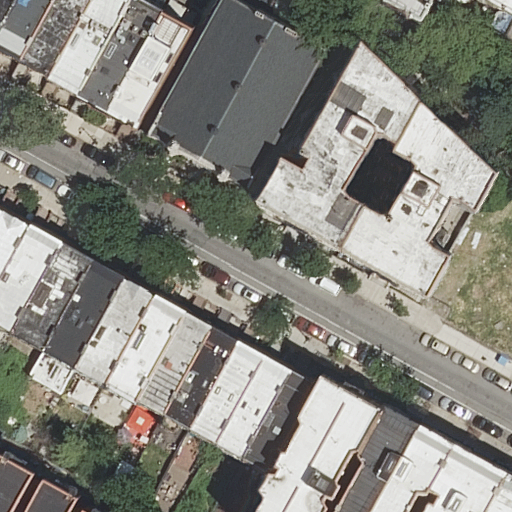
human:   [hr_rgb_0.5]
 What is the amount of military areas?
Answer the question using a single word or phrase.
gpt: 0

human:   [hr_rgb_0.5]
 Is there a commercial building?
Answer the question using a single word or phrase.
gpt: no

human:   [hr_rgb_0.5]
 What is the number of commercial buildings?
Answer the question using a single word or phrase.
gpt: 0

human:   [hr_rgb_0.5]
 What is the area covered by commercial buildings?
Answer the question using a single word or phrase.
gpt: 0m2

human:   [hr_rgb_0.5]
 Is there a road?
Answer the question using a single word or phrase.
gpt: yes

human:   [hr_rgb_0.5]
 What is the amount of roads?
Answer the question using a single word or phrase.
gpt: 1

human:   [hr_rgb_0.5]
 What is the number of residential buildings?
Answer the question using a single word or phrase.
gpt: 29

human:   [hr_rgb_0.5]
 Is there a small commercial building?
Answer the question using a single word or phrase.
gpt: no

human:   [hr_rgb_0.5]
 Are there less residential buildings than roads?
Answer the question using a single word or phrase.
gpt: no

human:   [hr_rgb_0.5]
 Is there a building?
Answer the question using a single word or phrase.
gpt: yes

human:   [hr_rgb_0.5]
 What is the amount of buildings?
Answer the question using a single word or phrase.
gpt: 30

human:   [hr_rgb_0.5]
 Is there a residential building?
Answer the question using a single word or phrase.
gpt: yes

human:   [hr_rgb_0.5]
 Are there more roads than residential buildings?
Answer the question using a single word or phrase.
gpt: no

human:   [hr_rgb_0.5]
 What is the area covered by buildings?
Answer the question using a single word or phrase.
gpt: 4199m2

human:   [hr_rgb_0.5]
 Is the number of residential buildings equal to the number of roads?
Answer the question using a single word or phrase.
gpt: no

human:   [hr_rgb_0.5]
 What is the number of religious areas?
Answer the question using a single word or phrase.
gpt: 0

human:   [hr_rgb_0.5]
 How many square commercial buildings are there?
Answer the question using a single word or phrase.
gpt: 0

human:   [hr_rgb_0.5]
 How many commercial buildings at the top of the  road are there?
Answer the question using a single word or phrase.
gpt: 0

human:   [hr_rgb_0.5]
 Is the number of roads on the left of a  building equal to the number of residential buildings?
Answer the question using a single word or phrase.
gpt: no

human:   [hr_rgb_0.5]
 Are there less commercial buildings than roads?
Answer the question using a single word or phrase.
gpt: yes

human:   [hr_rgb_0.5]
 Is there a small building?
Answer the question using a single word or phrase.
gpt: yes

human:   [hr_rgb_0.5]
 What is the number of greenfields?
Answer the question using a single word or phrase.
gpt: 0

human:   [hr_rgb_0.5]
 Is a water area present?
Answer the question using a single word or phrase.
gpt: no

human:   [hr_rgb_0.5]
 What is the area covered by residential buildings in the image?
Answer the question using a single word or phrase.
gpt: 4169m2

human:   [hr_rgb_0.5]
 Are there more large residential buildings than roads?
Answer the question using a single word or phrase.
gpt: no

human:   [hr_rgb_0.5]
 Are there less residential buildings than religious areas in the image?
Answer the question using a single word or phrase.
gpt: no

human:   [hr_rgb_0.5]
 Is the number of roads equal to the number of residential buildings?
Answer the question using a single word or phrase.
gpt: no

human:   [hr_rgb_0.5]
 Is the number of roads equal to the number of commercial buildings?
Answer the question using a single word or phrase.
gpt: no

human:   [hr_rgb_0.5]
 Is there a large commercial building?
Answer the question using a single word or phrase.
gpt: no

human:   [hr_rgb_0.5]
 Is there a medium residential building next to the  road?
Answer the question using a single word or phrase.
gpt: yes

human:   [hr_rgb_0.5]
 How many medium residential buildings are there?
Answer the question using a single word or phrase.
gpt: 18

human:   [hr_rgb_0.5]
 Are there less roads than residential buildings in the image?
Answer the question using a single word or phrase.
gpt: yes

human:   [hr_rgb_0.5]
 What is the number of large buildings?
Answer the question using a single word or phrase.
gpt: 1

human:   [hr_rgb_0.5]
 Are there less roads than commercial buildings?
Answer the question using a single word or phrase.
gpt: no

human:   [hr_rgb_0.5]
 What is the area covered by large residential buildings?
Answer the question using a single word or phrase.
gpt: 554m2

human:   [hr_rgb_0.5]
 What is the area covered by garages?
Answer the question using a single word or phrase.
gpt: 0m2

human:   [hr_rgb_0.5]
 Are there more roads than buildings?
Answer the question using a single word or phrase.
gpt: no

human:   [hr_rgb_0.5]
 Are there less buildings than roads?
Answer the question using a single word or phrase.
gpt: no

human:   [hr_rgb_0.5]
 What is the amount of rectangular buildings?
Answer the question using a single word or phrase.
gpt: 18

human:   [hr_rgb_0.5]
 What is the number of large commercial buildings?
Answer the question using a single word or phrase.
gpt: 0

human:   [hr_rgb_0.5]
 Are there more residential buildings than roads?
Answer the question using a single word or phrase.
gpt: yes

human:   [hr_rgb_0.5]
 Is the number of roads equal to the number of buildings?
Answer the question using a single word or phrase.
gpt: no

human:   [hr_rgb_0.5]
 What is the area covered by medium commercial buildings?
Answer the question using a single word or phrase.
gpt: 0m2

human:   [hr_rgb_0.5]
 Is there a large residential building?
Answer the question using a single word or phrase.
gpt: yes

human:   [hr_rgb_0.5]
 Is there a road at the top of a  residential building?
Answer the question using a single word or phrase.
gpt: yes

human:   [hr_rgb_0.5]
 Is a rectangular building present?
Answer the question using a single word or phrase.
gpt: yes

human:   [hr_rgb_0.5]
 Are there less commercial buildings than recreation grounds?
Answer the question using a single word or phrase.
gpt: no

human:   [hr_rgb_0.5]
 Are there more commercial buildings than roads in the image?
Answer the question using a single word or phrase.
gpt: no

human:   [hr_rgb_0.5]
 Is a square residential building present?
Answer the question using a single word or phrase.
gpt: no

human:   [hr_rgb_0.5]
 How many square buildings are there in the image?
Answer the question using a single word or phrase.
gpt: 0

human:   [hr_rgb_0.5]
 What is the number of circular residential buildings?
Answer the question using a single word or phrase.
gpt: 0

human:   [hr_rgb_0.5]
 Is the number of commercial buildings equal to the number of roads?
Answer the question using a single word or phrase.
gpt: no

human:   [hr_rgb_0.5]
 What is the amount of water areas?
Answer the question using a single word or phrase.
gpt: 0

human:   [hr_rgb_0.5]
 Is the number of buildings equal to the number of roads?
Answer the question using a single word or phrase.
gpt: no

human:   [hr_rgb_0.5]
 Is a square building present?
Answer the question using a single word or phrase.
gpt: no

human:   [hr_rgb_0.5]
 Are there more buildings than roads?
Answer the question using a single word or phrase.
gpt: yes

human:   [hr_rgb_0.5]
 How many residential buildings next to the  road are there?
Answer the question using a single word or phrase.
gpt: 29

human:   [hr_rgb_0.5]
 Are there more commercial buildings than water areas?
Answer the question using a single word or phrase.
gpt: no

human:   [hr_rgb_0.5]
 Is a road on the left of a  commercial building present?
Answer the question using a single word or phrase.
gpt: no

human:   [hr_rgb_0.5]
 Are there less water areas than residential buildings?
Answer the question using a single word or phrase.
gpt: yes

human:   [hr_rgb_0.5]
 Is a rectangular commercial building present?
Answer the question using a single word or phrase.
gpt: no

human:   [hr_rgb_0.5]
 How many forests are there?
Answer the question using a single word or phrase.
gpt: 0

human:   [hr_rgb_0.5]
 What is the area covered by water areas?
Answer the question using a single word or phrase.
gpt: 0m2

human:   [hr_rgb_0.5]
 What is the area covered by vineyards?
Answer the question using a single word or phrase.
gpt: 0m2